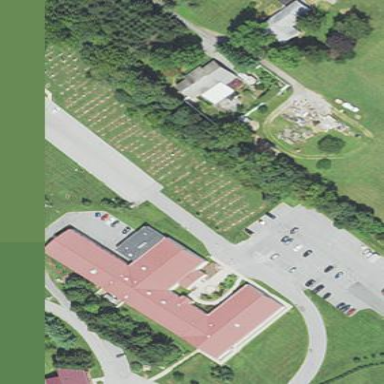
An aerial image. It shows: Cemetery.